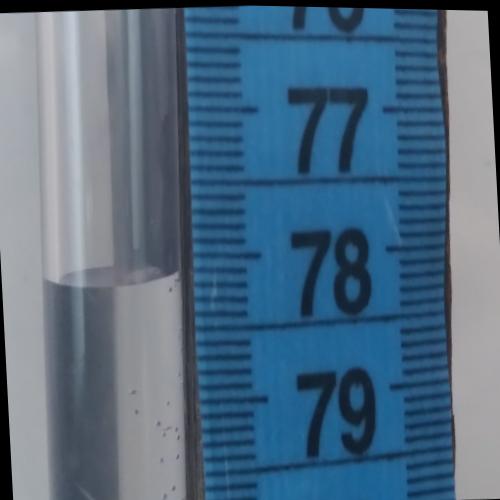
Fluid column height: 78.1 cm